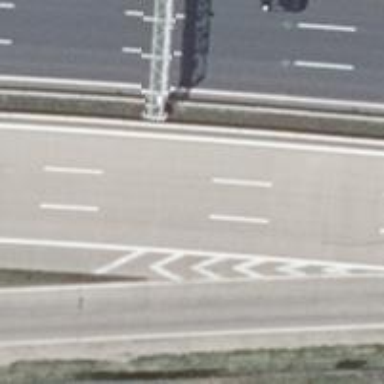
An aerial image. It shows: Motorway with concrete surface.